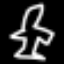
Label: airplane